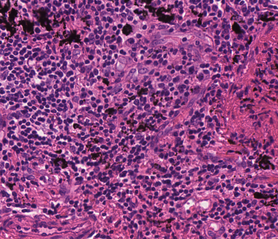
Tumor epithelial tissue: no
Tumor-associated stroma tissue: yes
Normal tissue: no